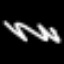
Label: squiggle